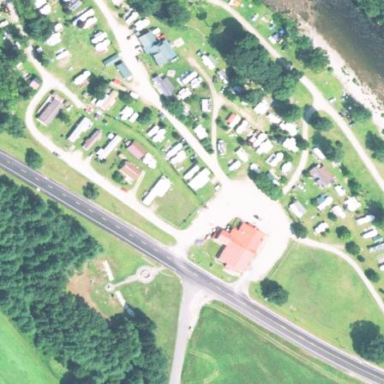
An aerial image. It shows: Park with caravan site available for tourism.